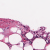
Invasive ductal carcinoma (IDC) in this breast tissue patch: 0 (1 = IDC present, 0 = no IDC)